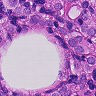
Metastatic tissue present: yes